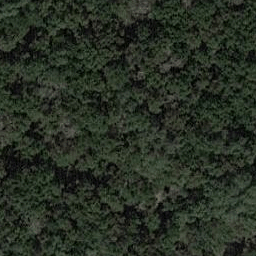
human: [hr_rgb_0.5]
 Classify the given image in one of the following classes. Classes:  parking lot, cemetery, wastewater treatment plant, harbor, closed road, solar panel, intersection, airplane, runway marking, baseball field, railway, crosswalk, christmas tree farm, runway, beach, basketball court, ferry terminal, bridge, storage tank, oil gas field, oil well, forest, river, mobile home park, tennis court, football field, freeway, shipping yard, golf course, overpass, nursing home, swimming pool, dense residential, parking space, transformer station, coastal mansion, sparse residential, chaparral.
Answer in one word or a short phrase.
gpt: forest